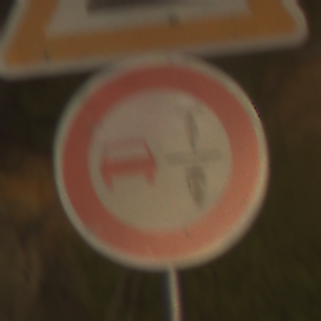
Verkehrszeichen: VerbotUeberholenEinspurigeFahrzeuge
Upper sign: UnebeneFahrbahn
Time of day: SunriseSunset
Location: Outdoor (Nature)
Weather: PartlyCloudy
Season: NotSpecified
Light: Natural